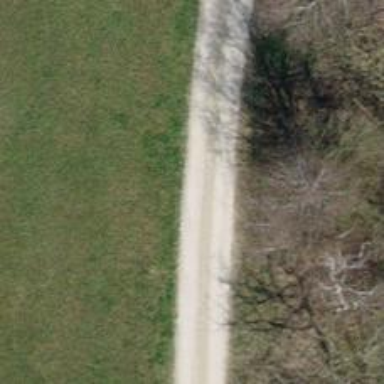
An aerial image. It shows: Track with compacted grade 2 surface.